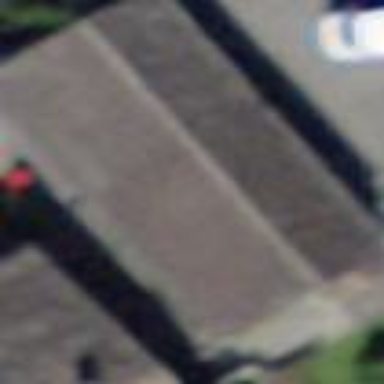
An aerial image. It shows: Shed.